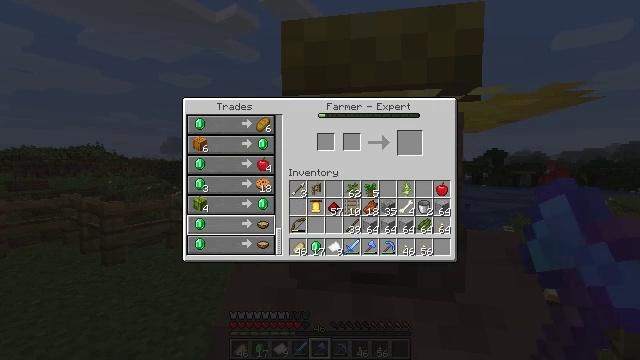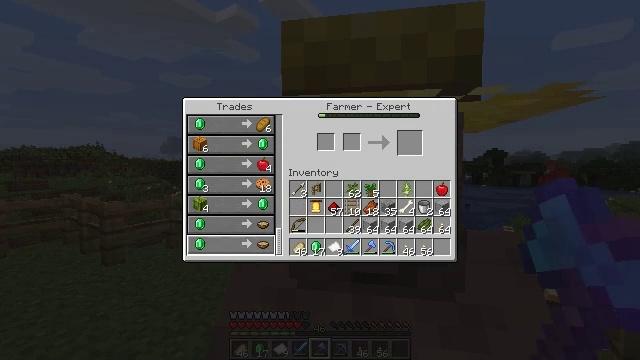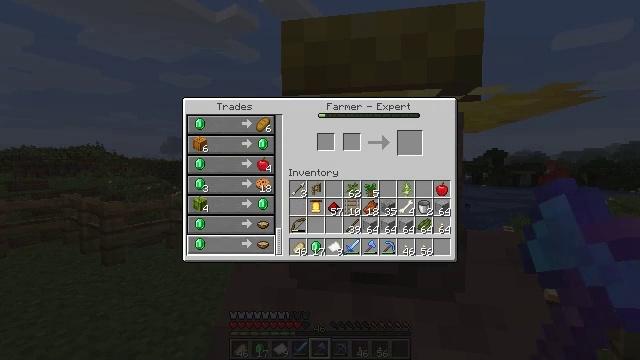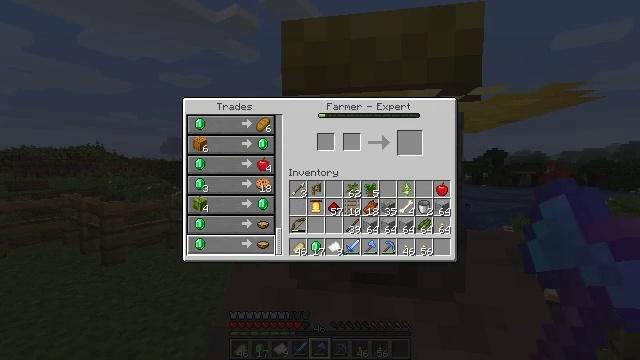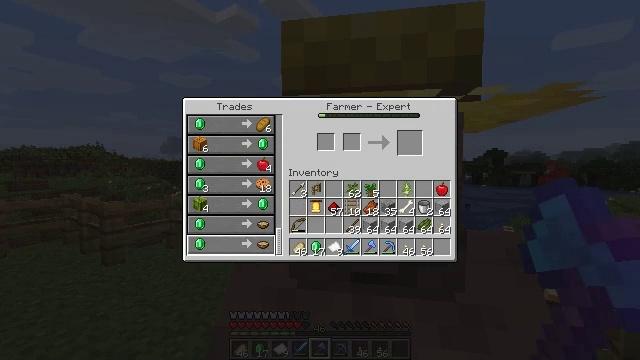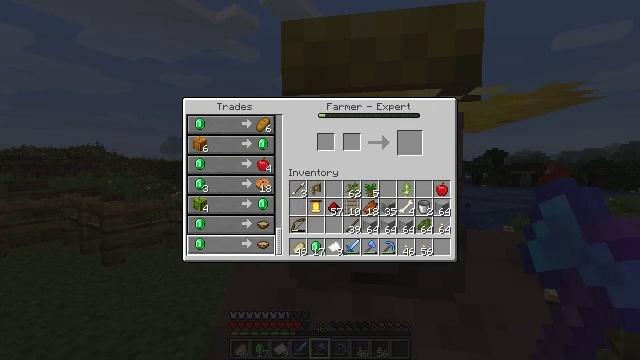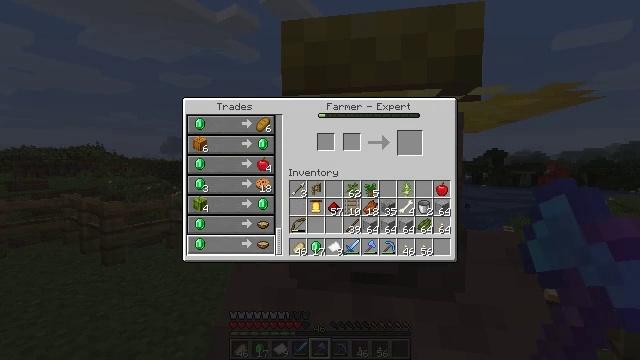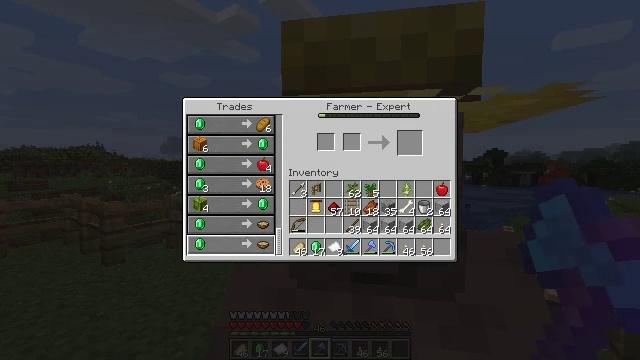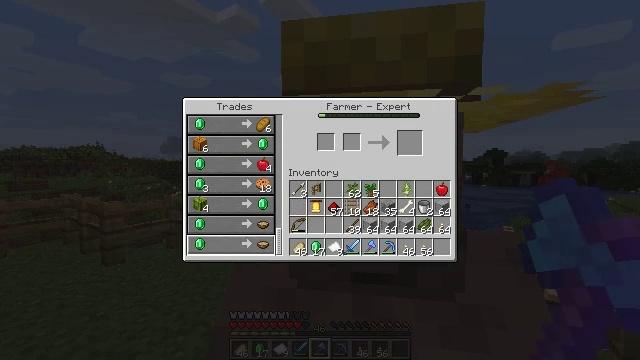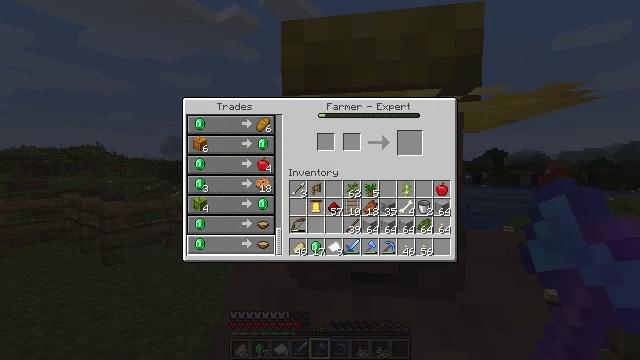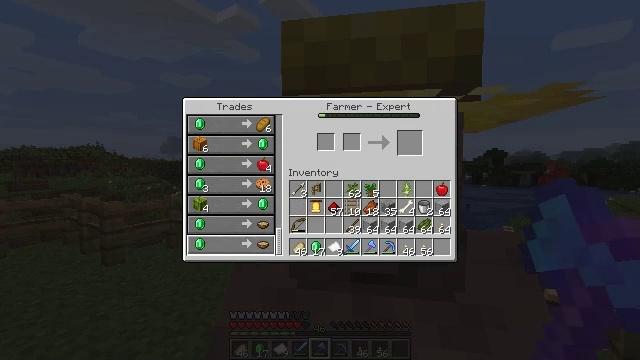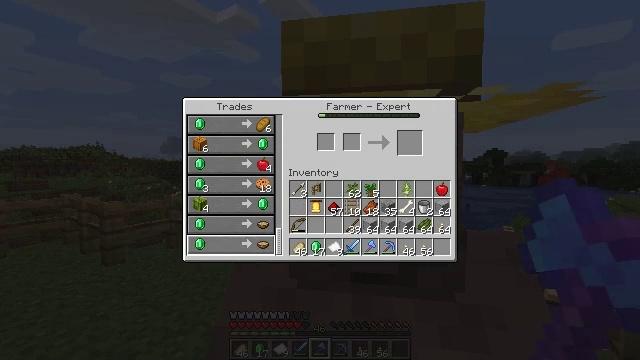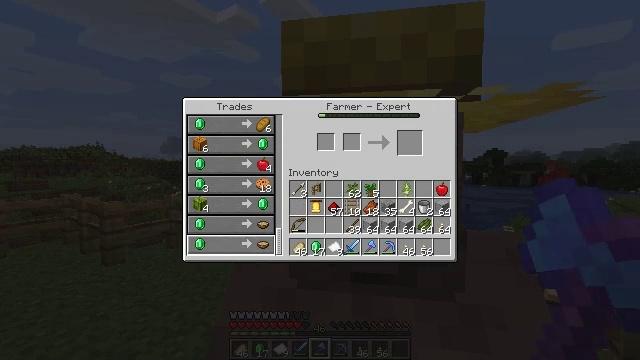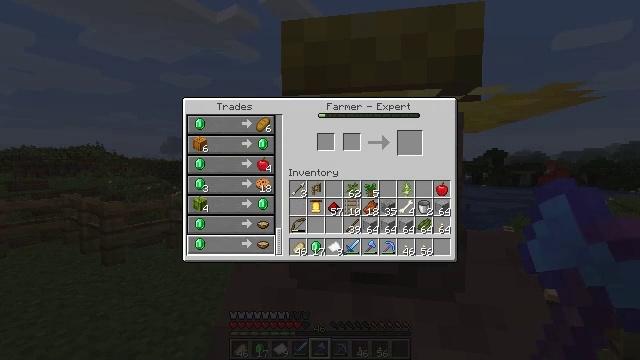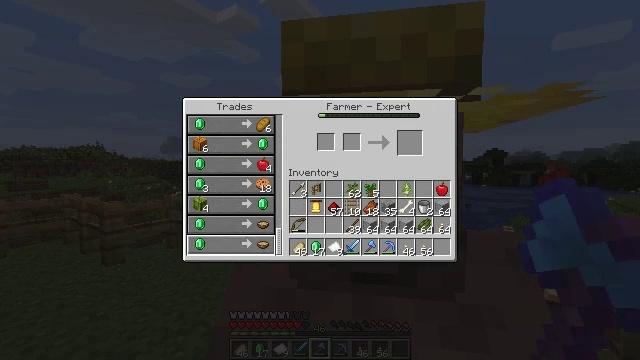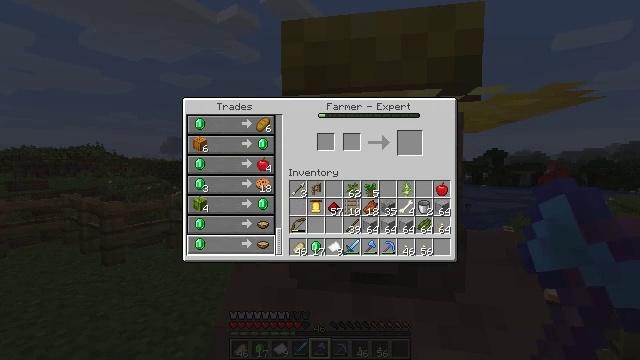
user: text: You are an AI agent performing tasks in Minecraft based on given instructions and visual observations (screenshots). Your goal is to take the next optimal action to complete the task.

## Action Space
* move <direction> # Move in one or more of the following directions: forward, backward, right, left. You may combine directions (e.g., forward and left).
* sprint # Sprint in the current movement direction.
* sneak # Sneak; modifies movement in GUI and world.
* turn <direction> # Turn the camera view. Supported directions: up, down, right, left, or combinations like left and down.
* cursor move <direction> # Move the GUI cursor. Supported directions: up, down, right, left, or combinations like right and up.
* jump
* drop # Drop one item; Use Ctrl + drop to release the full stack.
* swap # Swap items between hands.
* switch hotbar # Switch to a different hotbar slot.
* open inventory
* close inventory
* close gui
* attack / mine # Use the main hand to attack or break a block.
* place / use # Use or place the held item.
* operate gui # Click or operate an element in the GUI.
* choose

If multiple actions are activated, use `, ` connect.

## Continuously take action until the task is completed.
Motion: motion action
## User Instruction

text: Combine a brown mushroom, a red mushroom, and a bowl to craft a suspicious stew.
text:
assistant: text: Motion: no_op
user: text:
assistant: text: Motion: no_op
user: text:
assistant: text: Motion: no_op
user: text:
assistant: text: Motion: no_op
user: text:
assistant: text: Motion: no_op
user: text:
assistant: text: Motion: no_op
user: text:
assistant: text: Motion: no_op
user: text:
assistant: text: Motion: no_op
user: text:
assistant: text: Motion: no_op
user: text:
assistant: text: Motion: no_op
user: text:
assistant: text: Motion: no_op
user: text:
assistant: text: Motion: no_op
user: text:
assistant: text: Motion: no_op
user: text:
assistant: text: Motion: sneak
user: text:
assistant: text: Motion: sneak
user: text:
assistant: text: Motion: sneak
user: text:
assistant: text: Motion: sneak
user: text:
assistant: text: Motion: sneak
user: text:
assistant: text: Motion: sneak
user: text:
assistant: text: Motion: sneak
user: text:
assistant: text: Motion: sneak, operate gui
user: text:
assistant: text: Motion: sneak, operate gui
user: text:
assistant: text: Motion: sneak
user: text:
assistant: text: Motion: sneak
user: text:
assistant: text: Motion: sneak
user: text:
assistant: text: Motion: sneak
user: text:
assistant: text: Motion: sneak
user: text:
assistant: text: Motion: sneak, cursor move right
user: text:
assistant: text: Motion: sneak, cursor move right and up
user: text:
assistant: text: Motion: sneak, cursor move right and up